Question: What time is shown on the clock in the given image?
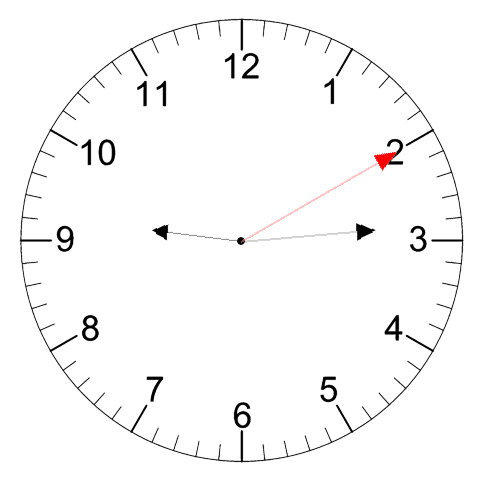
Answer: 09:14:10